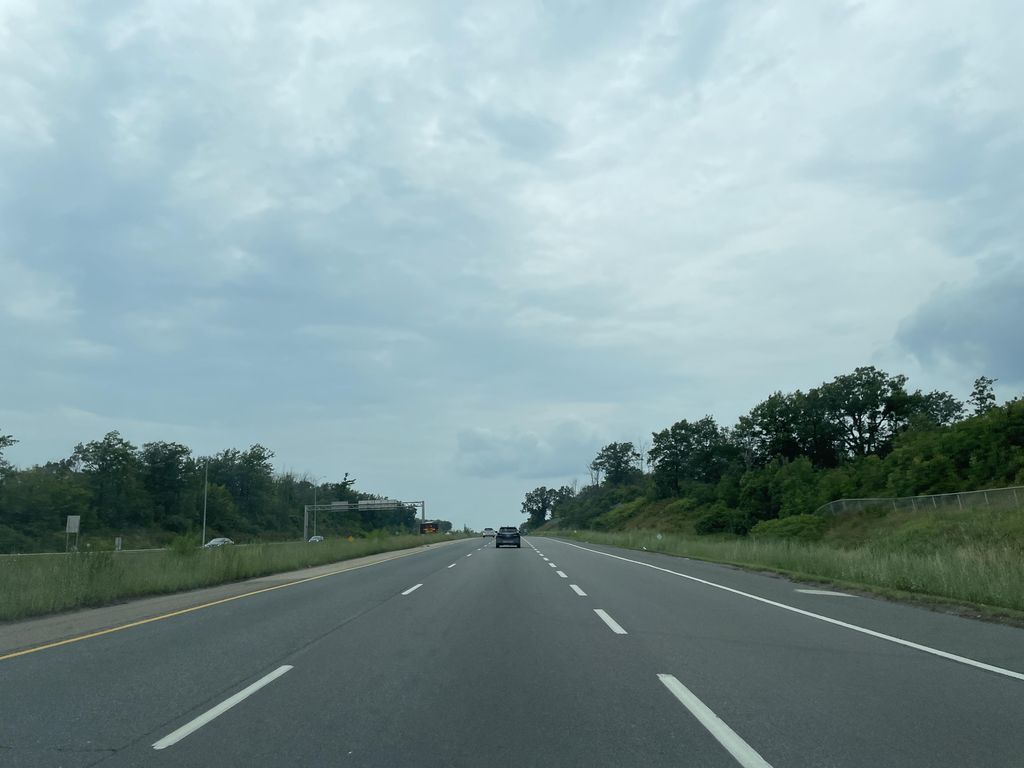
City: hamilton